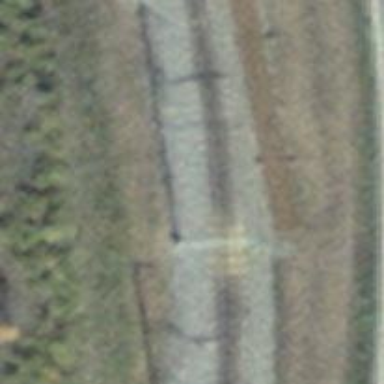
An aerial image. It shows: Catenary mast for power lines.